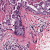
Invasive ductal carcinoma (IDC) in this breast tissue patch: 0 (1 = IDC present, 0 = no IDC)